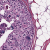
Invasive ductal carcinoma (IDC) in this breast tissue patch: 0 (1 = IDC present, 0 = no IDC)